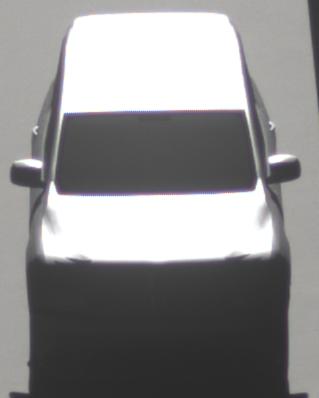
Make: Dodge
Model: Durango
Detailed model: Gen. 3
Model produced from: 2010
Doors: 5
Color: white
Road condition: dry road
Daytime: midday
Contrast: high contrast